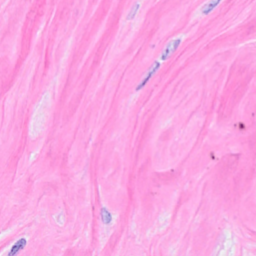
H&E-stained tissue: Breast